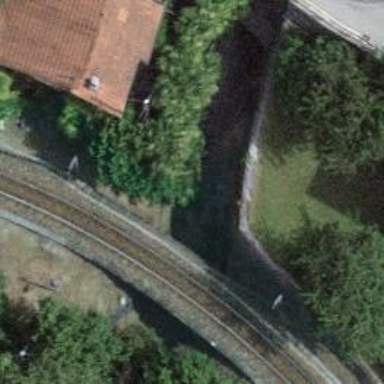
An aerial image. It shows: Narrow-gauge railway bridge with electrified contact lines over single track.